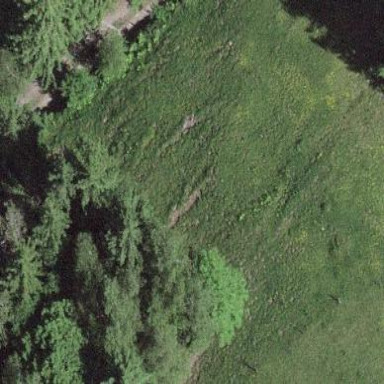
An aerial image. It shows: Beautiful woodland area.